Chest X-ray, PA view. Patient: 70 years old, sex M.
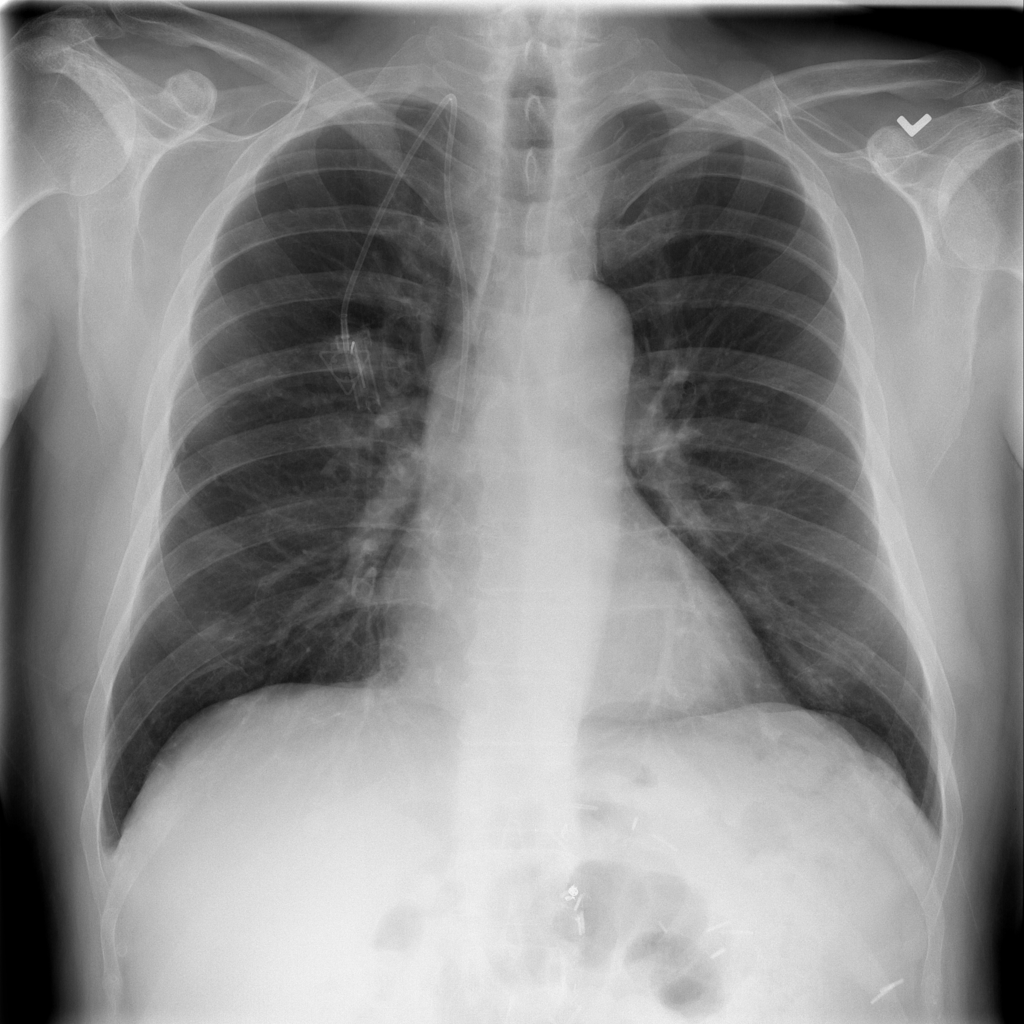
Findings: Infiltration